Interaction volume radius: 5 \u00c5
Interaction volume height: 10 \u00c5
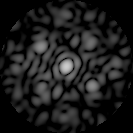
Disorder parameter: 0.5774